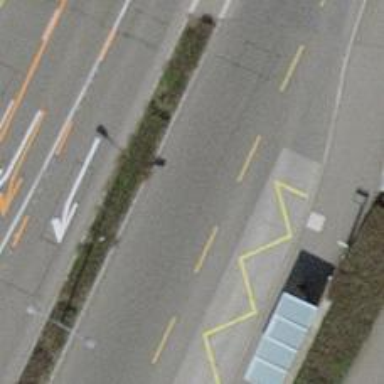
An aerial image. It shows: Bus stop equipped with public transport stop position.